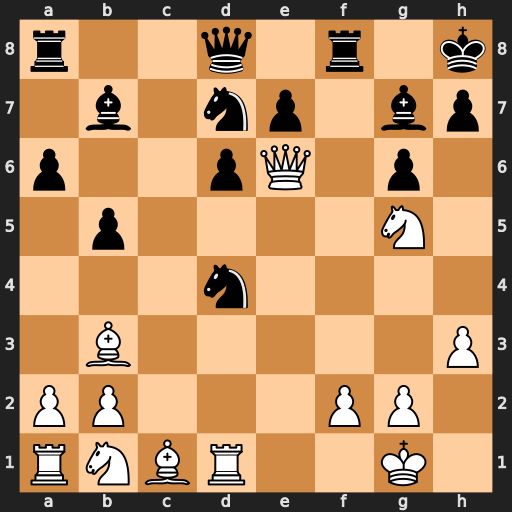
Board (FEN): r2q1r1k/1b1np1bp/p2pQ1p1/1p4N1/3n4/1B5P/PP3PP1/RNBR2K1
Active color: w
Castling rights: -
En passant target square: -
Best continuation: Qg8+ Rxg8 Nf7#